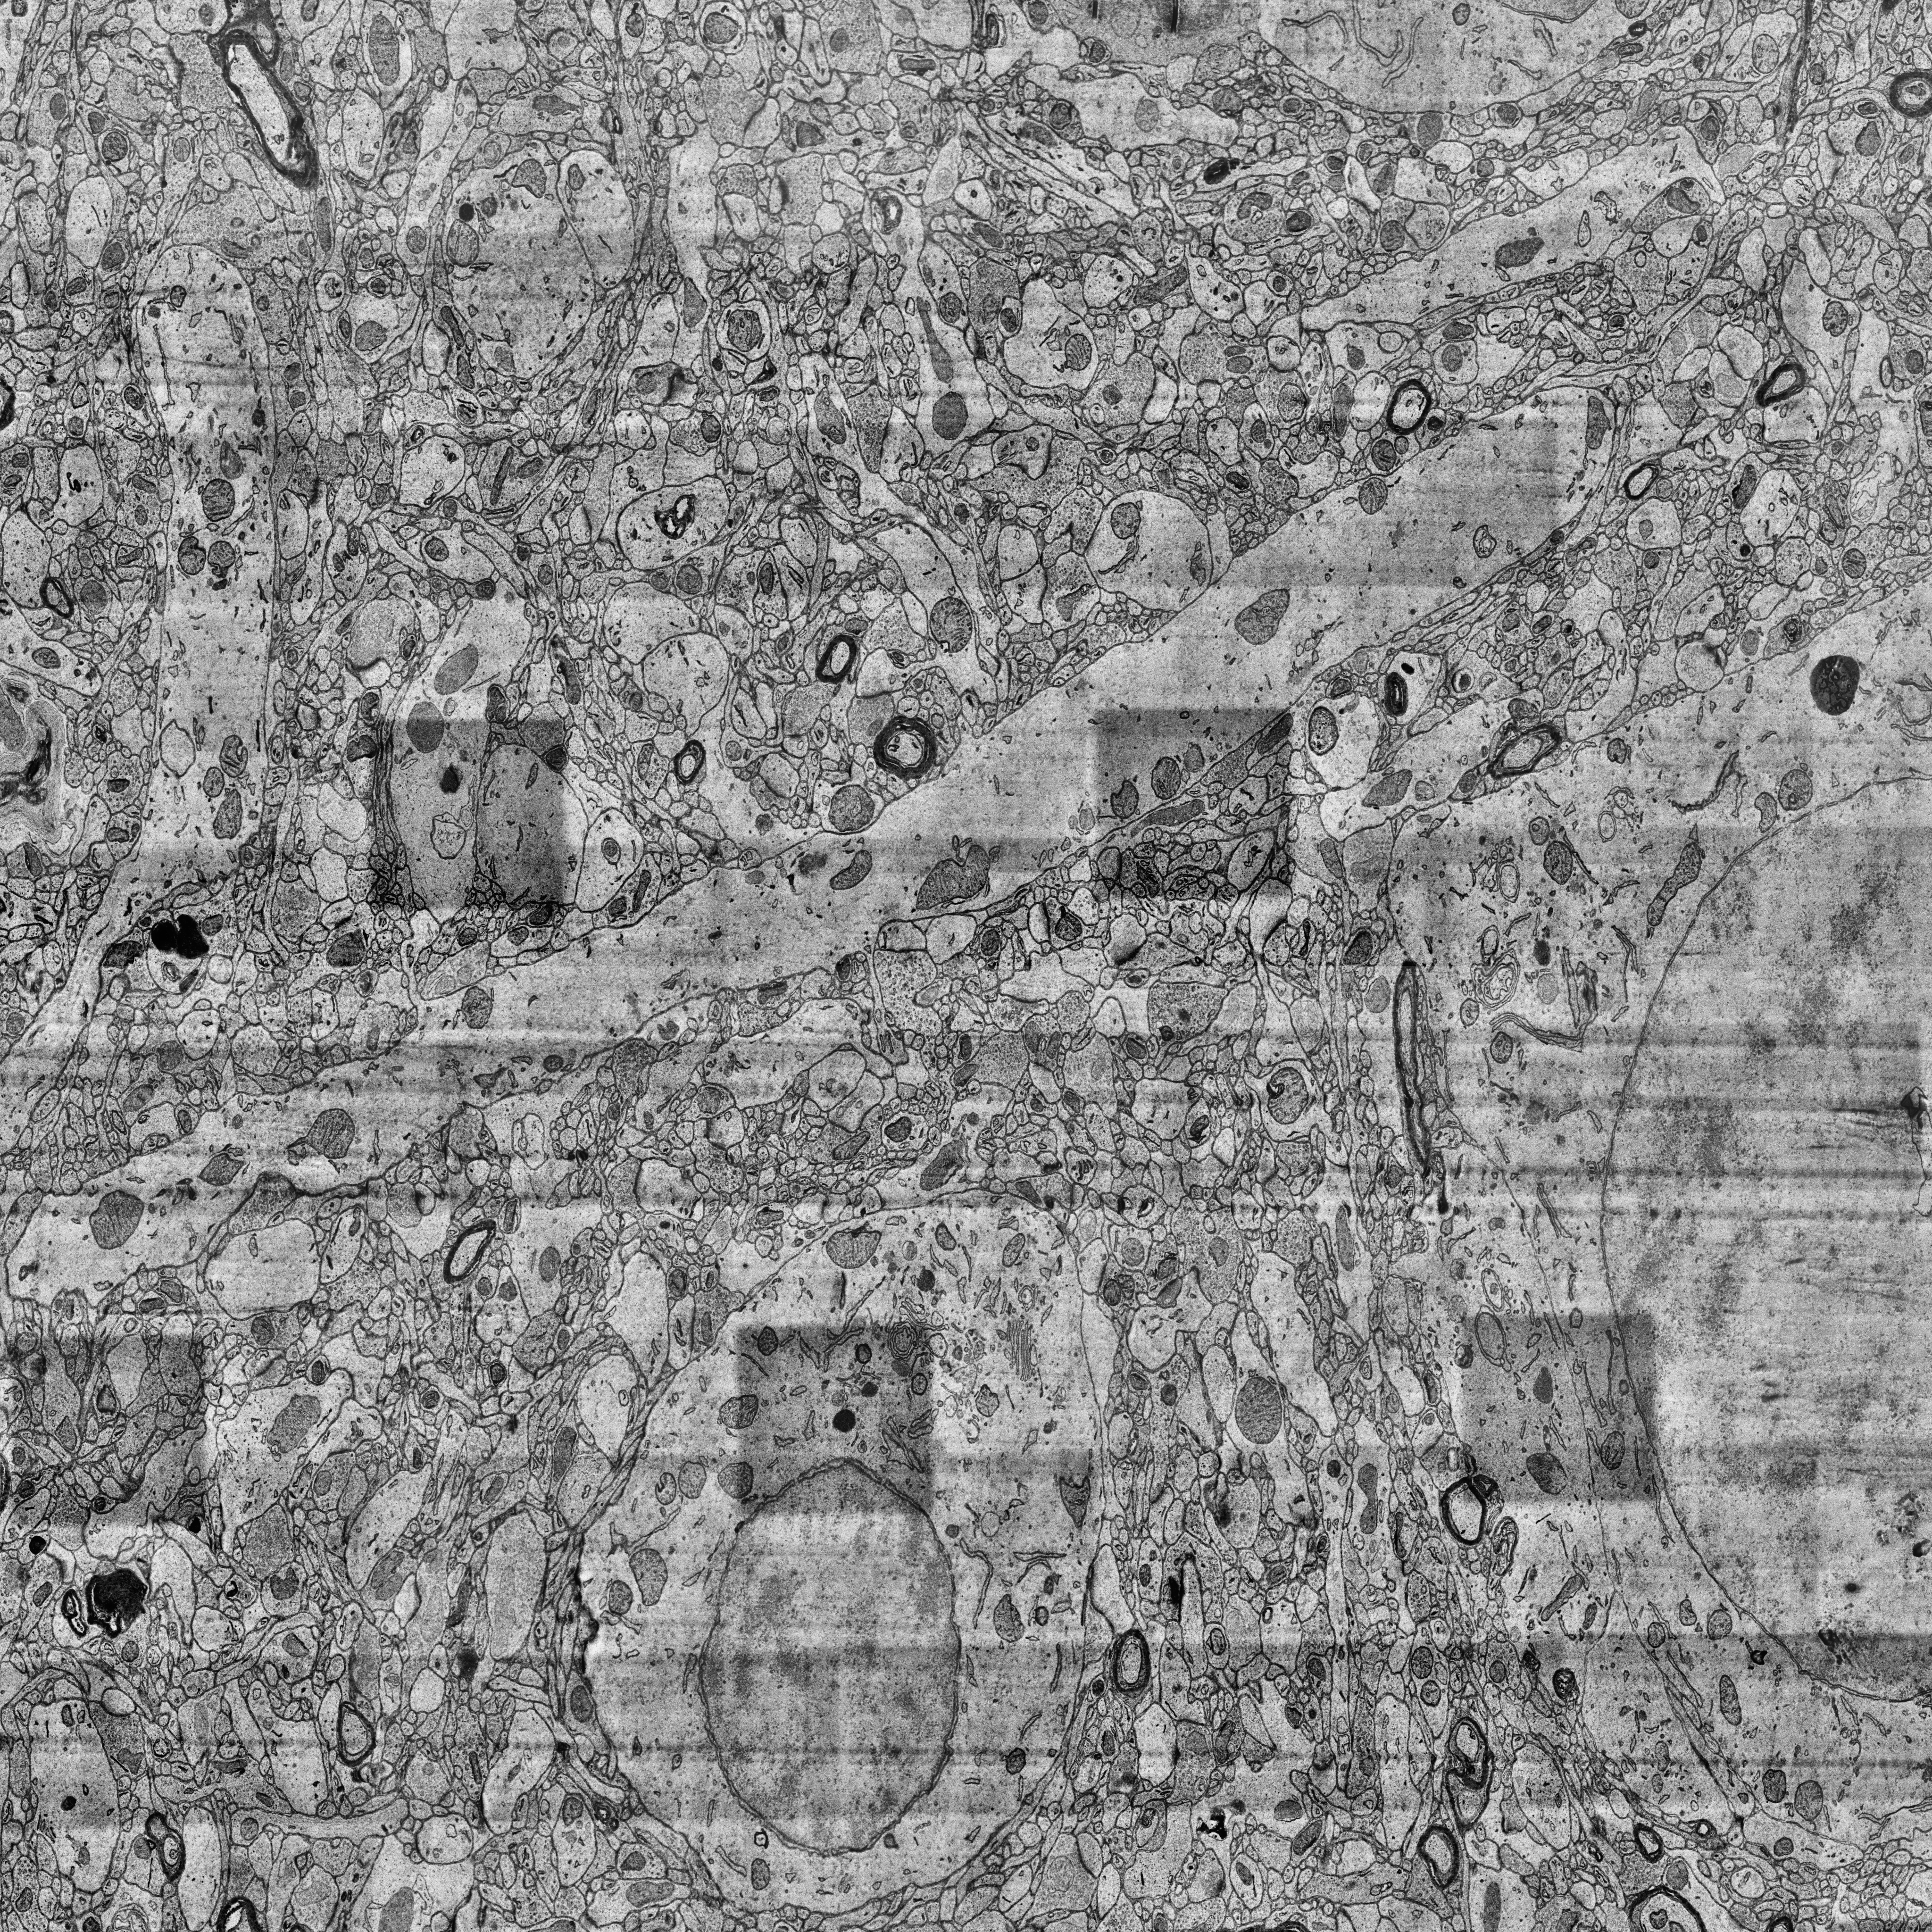
Electron microscopy slice of human cortex tissue
Slice depth (z): 350
Mitochondria instances in slice: 445